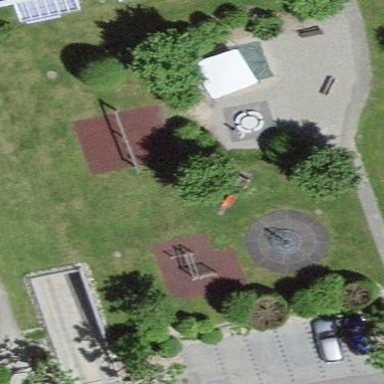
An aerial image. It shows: Playground area for leisure activities on the land.